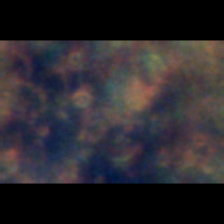
Taxon: Unknown_full_image
Group: Unknown